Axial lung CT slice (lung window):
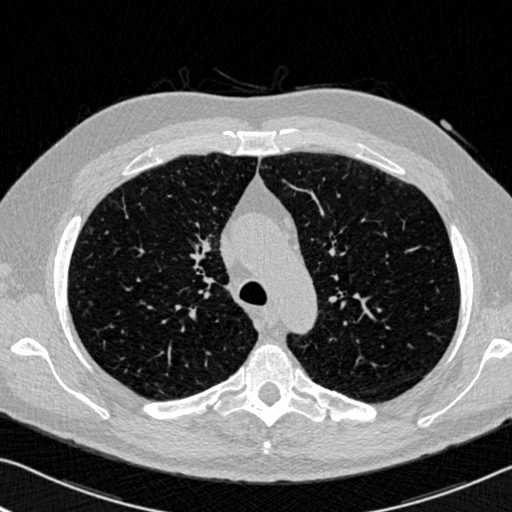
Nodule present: no